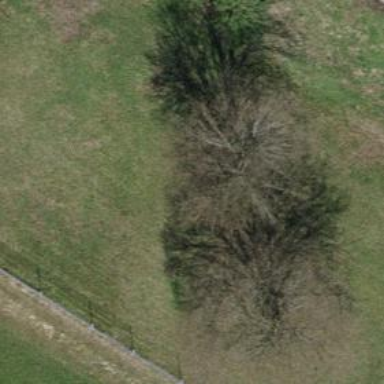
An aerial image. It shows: Beautiful tree in nature.